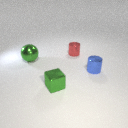
small green metal cube in front of small blue metal cylinder